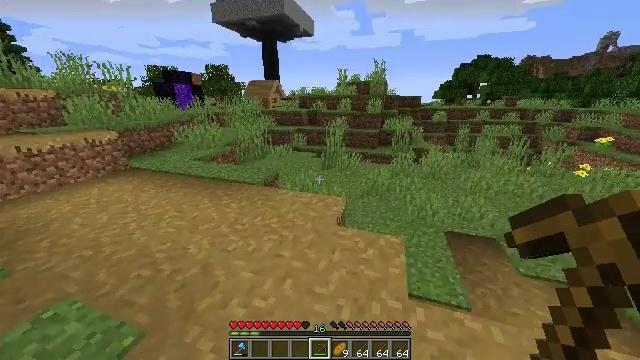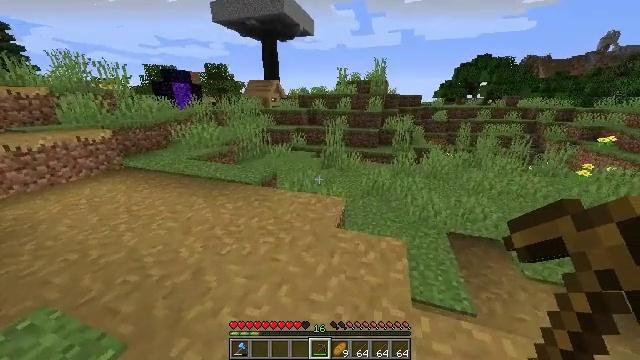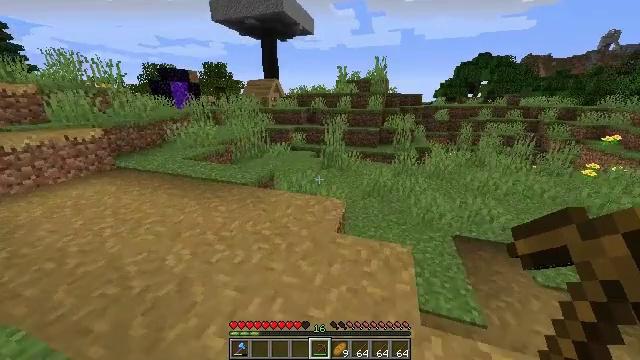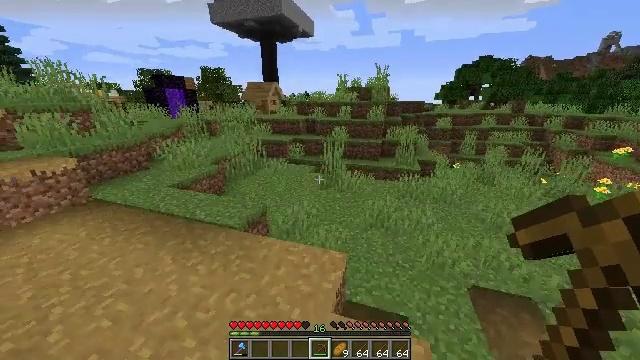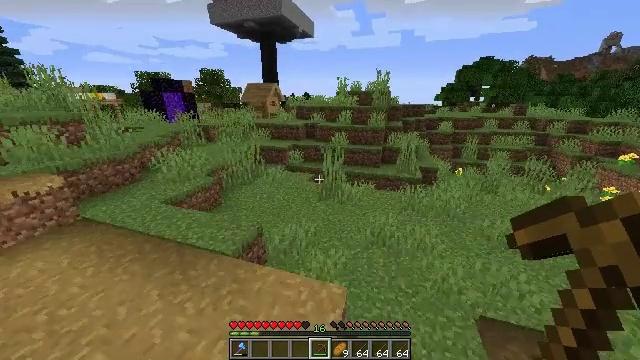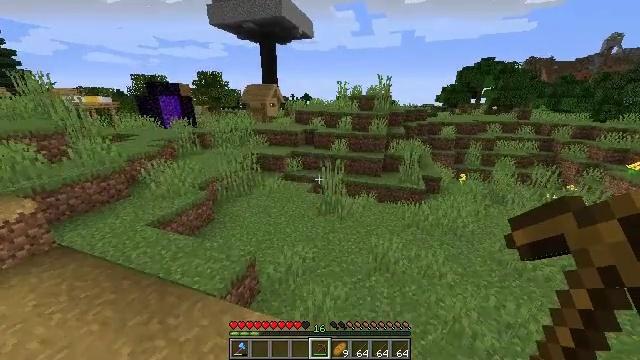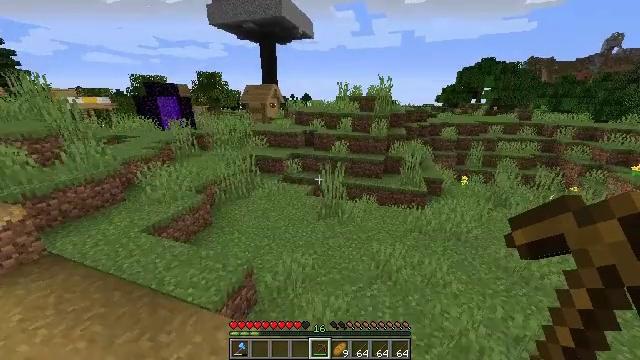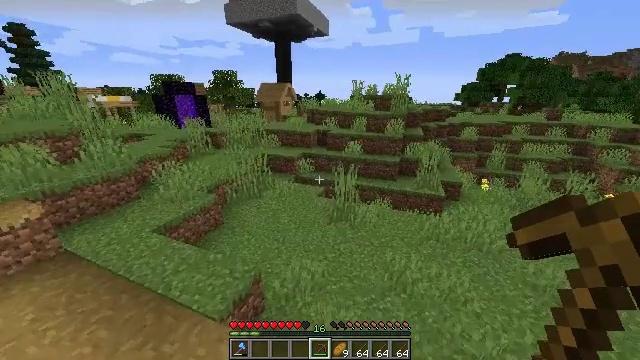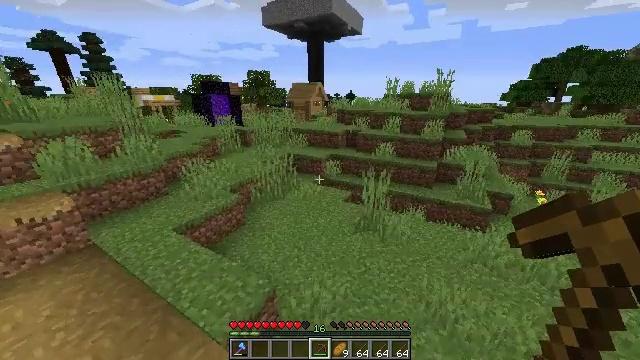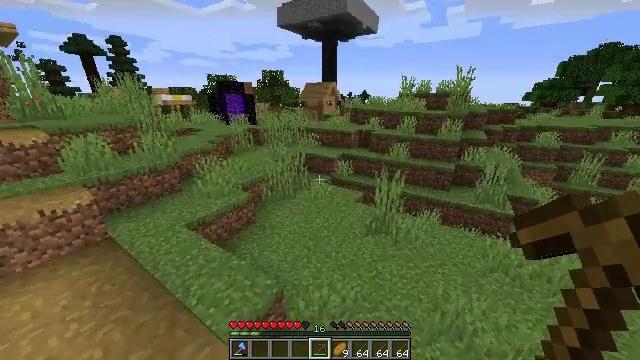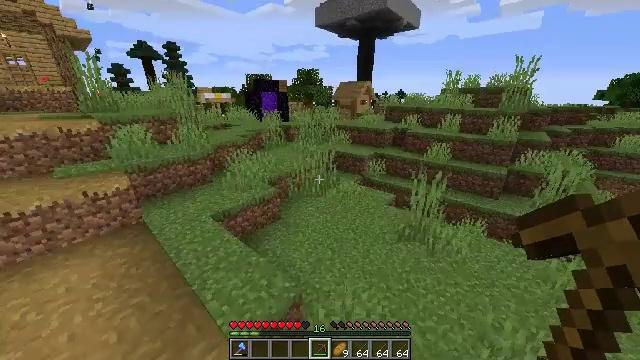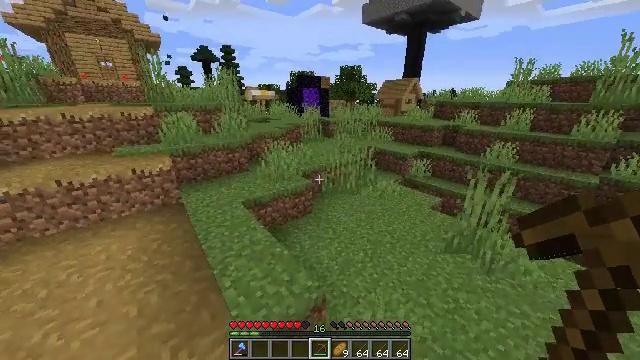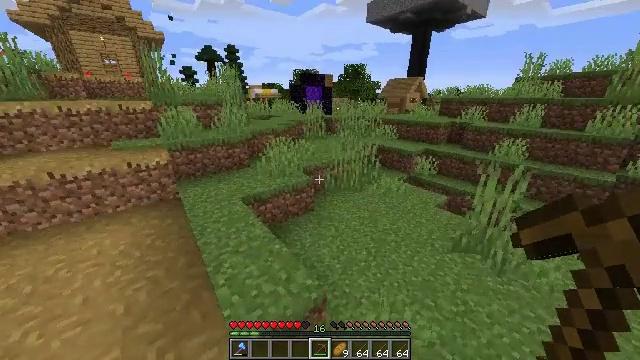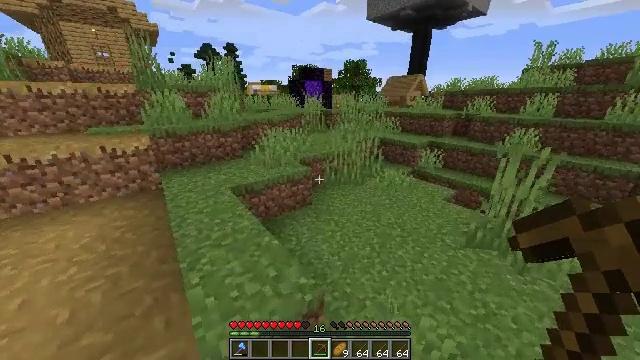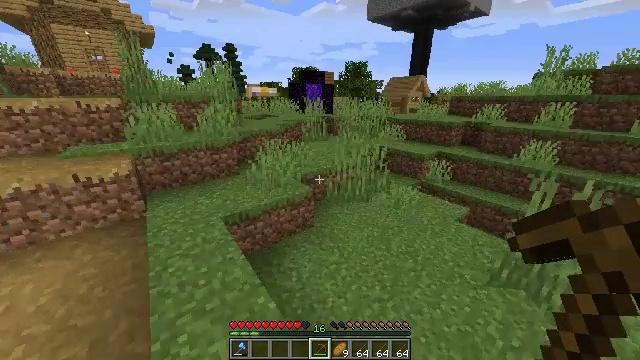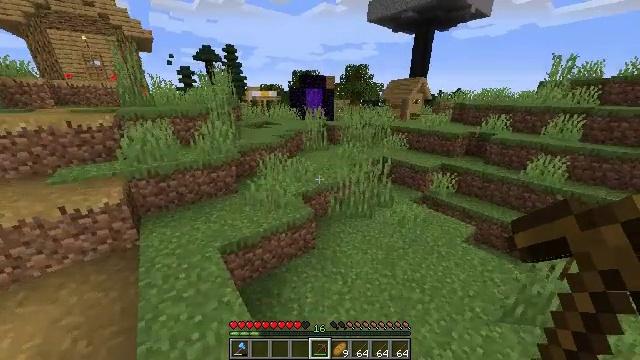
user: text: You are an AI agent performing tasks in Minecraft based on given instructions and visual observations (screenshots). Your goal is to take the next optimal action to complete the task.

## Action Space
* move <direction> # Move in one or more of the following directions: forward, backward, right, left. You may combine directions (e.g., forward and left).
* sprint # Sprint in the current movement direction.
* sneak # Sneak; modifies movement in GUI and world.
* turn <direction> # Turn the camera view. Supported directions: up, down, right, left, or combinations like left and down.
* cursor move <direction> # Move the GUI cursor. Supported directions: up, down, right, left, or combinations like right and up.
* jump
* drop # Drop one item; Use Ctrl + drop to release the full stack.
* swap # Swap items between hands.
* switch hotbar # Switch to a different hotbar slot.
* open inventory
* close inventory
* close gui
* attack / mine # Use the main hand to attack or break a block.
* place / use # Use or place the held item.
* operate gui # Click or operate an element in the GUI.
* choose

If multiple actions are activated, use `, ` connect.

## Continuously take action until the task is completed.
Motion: motion action
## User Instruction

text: Mine the netherrack in the Nether.
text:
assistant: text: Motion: move forward, sprint, jump
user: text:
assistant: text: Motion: move forward, sprint, jump
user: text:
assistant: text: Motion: move forward, sprint, jump
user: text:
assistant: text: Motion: move forward, sprint, jump
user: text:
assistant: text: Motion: move forward, sprint, jump
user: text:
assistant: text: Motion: move forward and move left, sprint, jump
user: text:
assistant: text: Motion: move forward and move left, sprint, turn left, jump
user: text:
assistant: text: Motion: move forward and move left, sprint, turn left, jump
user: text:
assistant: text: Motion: move forward and move left, sprint, turn left, jump
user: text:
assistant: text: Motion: move forward and move left, sprint, turn left, jump
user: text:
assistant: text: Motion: move forward and move left, sprint, turn left, jump
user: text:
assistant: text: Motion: move forward and move left, sprint, jump
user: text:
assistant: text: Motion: move forward and move left, sprint, jump
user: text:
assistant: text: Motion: move forward and move left, sprint, jump
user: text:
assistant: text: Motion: move forward, sprint, jump
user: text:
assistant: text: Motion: move forward, sprint, jump
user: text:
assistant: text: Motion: move forward, sprint, jump
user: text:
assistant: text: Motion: move forward, sprint, jump
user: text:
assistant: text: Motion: move forward, sprint, jump
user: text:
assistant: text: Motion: move forward and move left, sprint, jump
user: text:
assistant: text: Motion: move forward and move left, sprint, jump
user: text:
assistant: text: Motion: move forward and move left, sprint, jump
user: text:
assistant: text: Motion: move forward and move left, sprint, jump
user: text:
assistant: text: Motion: move forward and move left, sprint, jump
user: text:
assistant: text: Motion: move forward and move left, sprint, jump
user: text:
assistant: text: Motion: move forward and move left, sprint, jump
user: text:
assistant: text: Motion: move forward and move left, sprint, jump
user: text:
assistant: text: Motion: move forward and move left, sprint, jump
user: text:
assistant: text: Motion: move forward and move left, sprint, jump
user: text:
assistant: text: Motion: move forward and move left, sprint, jump